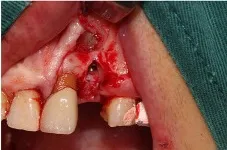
Intraoperative images. (D) The implant has been placed in the alveolar bone.
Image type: medical_photograph (other_medical_photograph)